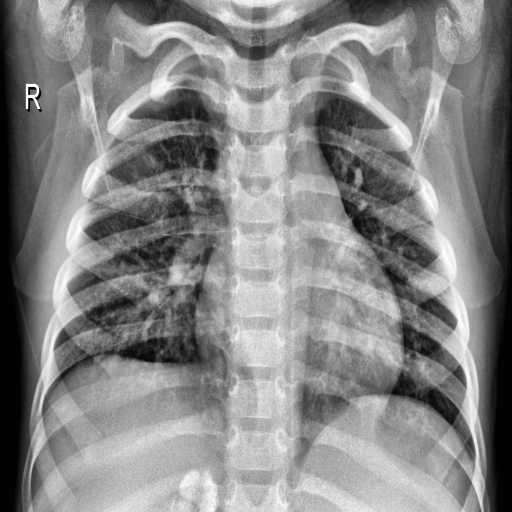
Finding: NORMAL